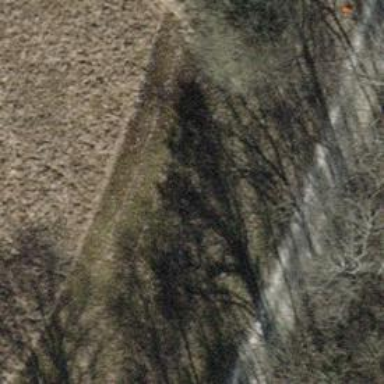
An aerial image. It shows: Pipeline marker.